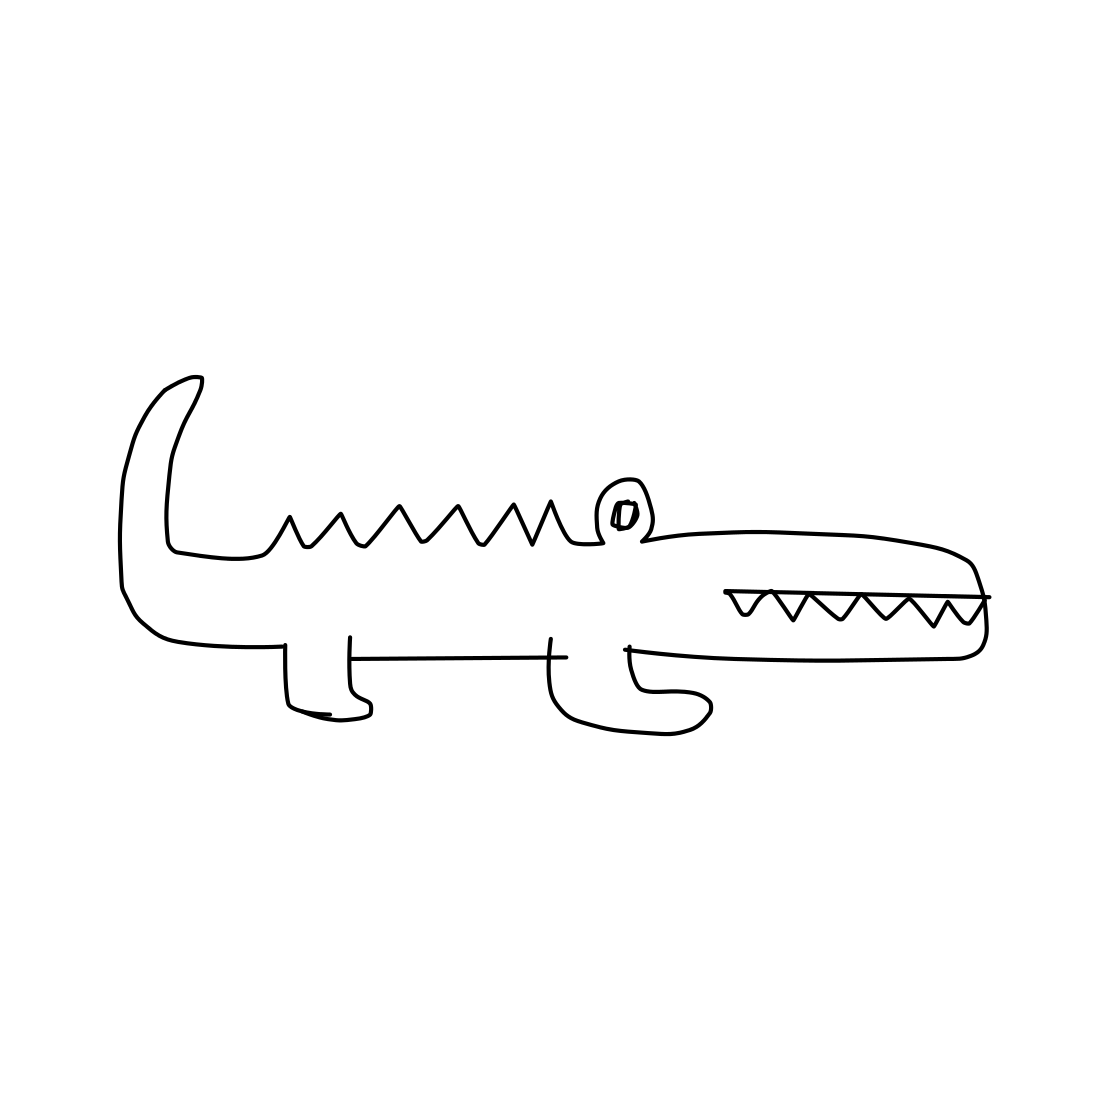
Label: crocodile